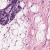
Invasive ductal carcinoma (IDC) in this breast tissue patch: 0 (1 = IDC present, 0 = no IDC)